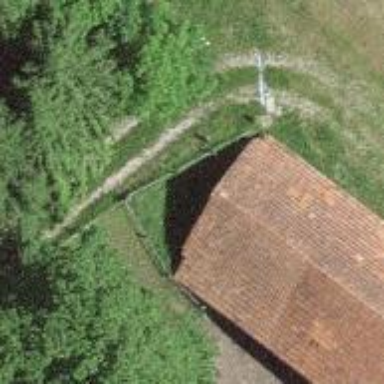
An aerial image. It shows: Barn.